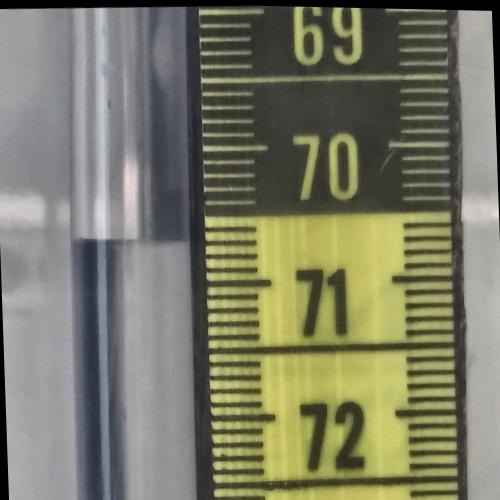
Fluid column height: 70.7 cm